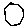
Label: hexagon